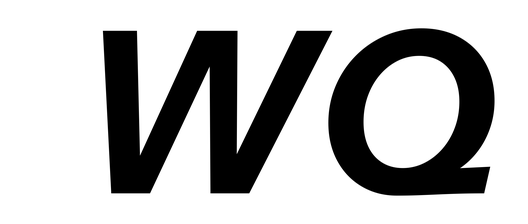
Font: InstrumentSans-Italic_Bold_Italic